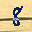
Label: 8